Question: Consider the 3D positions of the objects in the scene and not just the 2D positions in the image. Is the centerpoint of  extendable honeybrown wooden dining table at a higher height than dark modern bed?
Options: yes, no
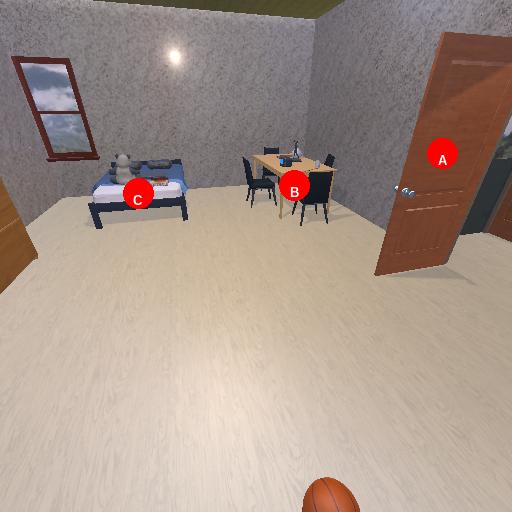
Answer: yes